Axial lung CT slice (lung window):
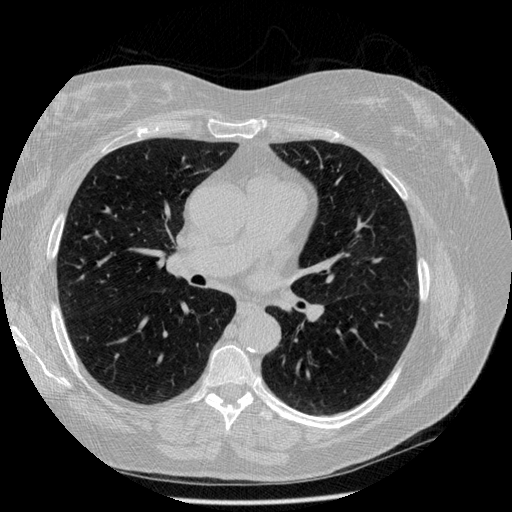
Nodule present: no